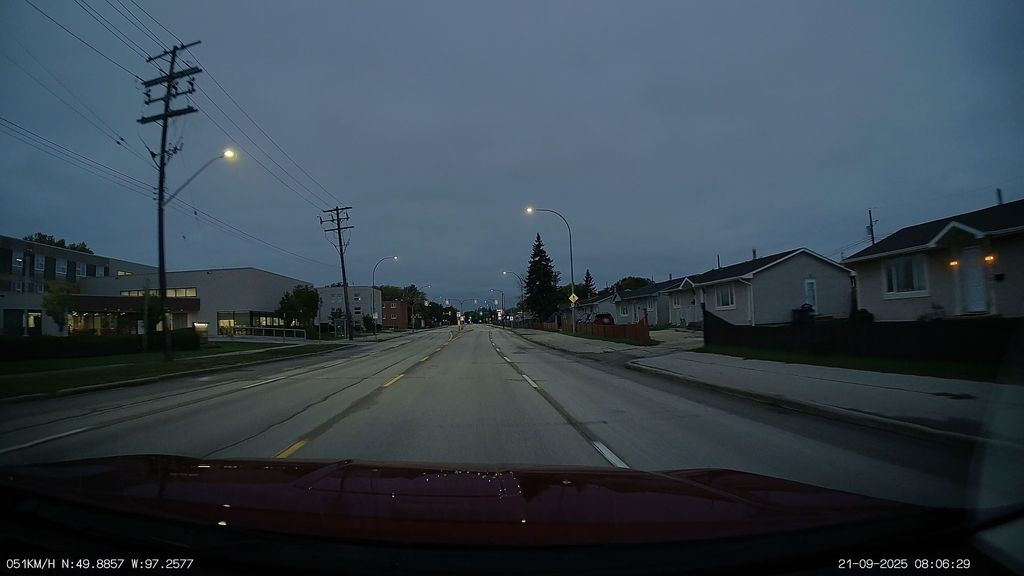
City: winnipeg